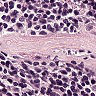
Metastatic tissue present: no